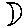
Label: moon